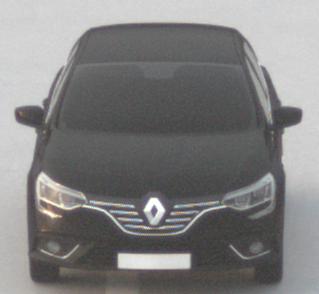
Make: Renault
Model: Mégane ENERGY TCe 100
Detailed model: Mégane (IV)
Model produced from: 2016/03
Model produced until: 2018/08
Doors: 5
Color: black
Road condition: dry road
Daytime: sunrise or sunset
Contrast: low contrast